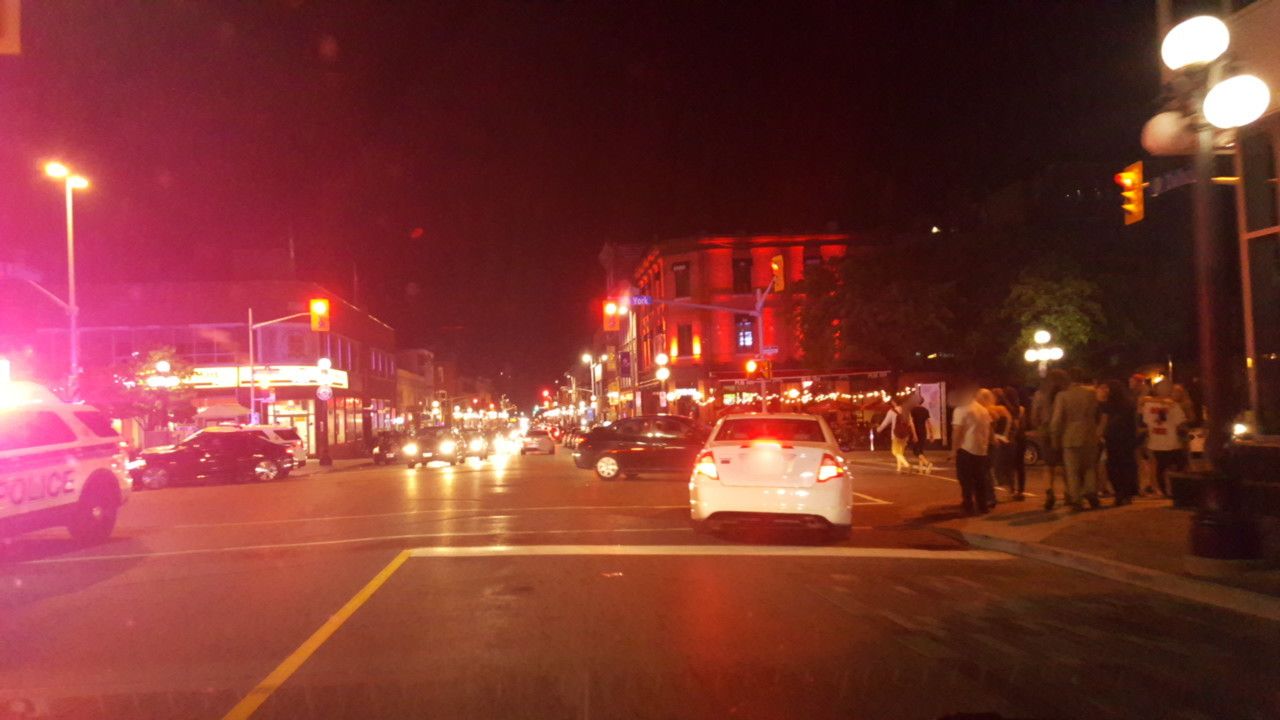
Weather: clear
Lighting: night
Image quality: slightly poor
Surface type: driving surface
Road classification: footway
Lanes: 2
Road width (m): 1.5
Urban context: urban centre
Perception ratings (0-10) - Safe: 1.55, Lively: 8.03, Beautiful: 1.13, Boring: 2.35, Depressing: 2.73, Wealthy: 4.06